Question: I have a string like
> (0 (1 (2 (3 (4 (5 The) (6 room)) (7 (8 was) (9 (10 very) (11 good))))
(12 but)) (13 (14 (15 the) (16 food)) (17 (18 was) (19 (20 very) (21
bad))))) (22 .))
Which actually is a tree :

I want to get achieve having string for a given node, i.e. if a say node 0 I should recieve "The room was very good but food was bad." if I say node 2 I should receive "The room was very good but" and for node 5 "The" and so on.
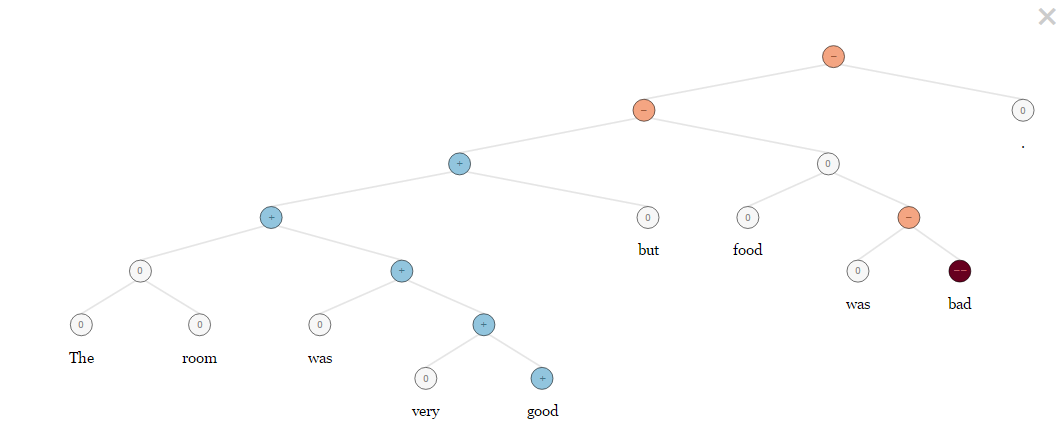
Answer: I would first build the obvious tree (where nodes have children nodes and possibly a string payload) then process it to get the alternative you want (with a string including children's payloads). E.g, a rough draft (no error-checking &c):
'''
class Node(object):
def __init__(self, n):
self.n = n
self.children = []
self.text = []
self.payload = self.wholestring = ''
def make_payload_tree(astring):
root = Node(-1)
parents = [root]
sit = iter(astring)
for c in sit:
if c=='(':
mkn = []
for c in sit:
if c==' ': break
mkn.append(c)
newnode = Node(int(''.join(mkn)))
parents[-1].children.append(newnode)
parents.append(newnode)
elif c==')':
oldnode = parents.pop()
oldnode.payload = ''.join(oldnode.text)
else:
parents[-1].text.append(c)
return root
'''
You can roughly verify that this payload-tree is correct e.g with:
'''
def print_tree(r, ind=0):
print ' '*ind, r.n, r.payload, r.wholestring
for c in r.children:
print_tree(c, ind + 2)
'''
Of course, at this point, the 'wholestring' will still be empty strings.
Now, a second pass lets you build the 'wholestring' attributes:
'''
def makewhole(node):
for c in node.children:
makewhole(c)
s = node.payload + ' '.join(c.wholestring for c in node.children)
node.wholestring = s.replace(' ', ' ')
'''
and the 'print_tree' should verify you have the 'wholestring's you want.
Now the part is to put in place proper error diagnosis (this code is quite frail if there is any "syntax error" in the input string, and the syntax thereof is implied by your example, never made explicit), but that's probably best done with a proper lexer and parser approach rather than with ad-hoc parsing like I'm doing here.